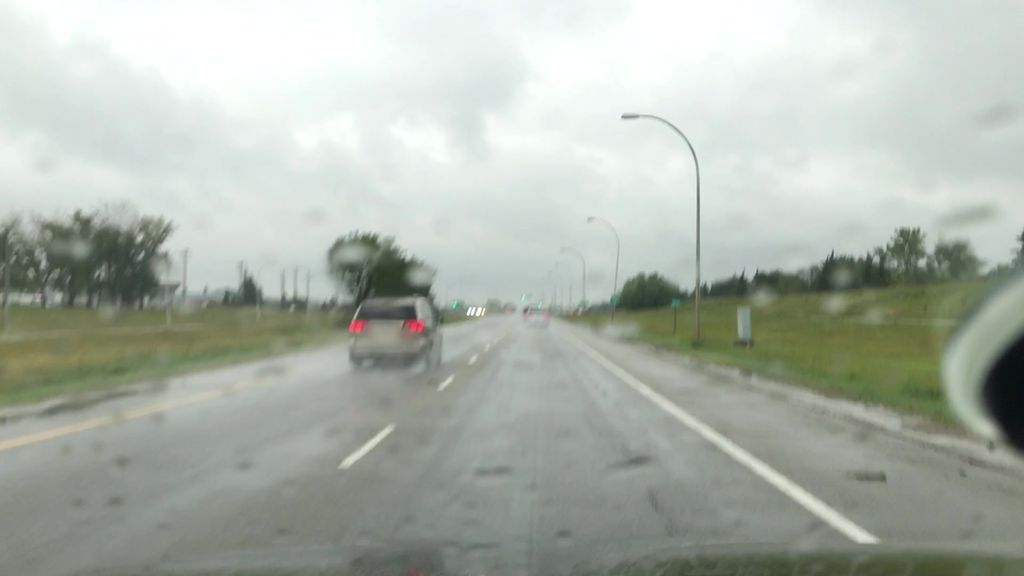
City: edmonton